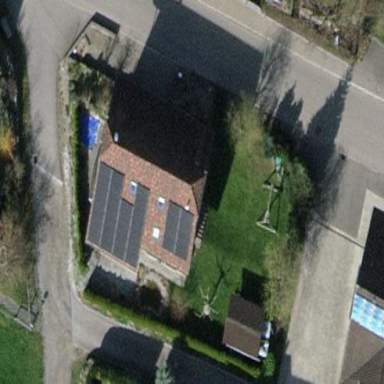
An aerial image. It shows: Detached building.